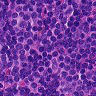
Metastatic tissue present: no